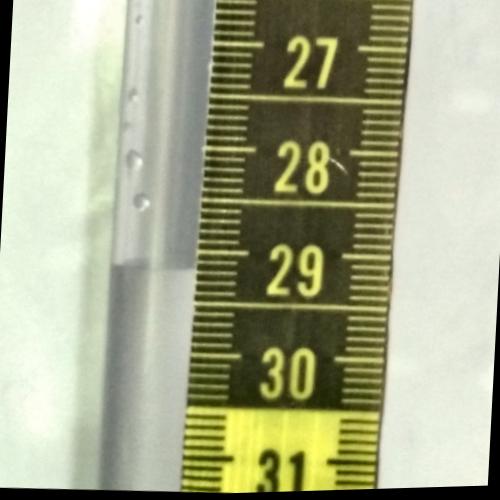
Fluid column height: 29.2 cm